Field crop: maize
Growth stage: 2
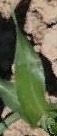
Species: maize